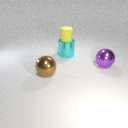
large brown metal sphere in front of large cyan metal cylinder